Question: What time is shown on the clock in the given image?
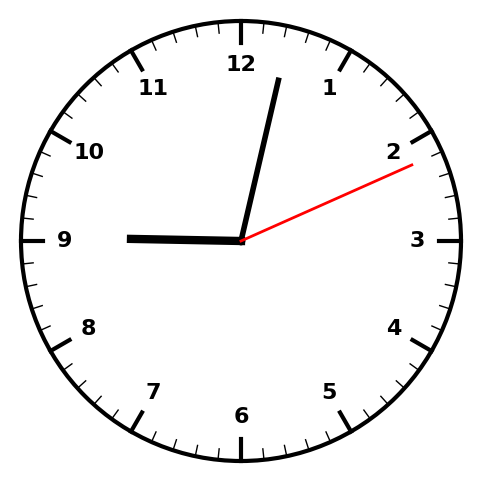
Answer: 09:02:11